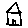
Label: house